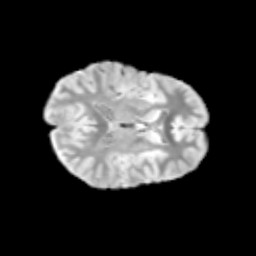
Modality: T2w
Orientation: axial
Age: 12
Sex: female
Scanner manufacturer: siemens
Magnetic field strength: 3 T
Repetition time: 3.8 s
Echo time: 0.07 s